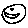
Label: smiley face